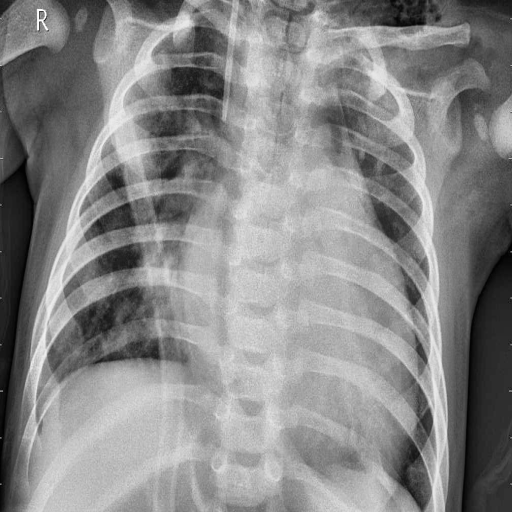
Finding: PNEUMONIA